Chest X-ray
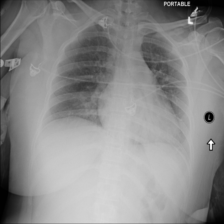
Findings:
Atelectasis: negative
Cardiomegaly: negative
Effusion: negative
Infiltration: negative
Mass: negative
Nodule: negative
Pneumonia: negative
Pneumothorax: negative
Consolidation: negative
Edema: negative
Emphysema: negative
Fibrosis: negative
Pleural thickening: negative
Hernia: negative